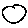
Label: circle